Interaction volume radius: 5 \u00c5
Interaction volume height: 10 \u00c5
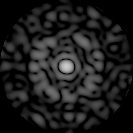
Disorder parameter: 0.8289